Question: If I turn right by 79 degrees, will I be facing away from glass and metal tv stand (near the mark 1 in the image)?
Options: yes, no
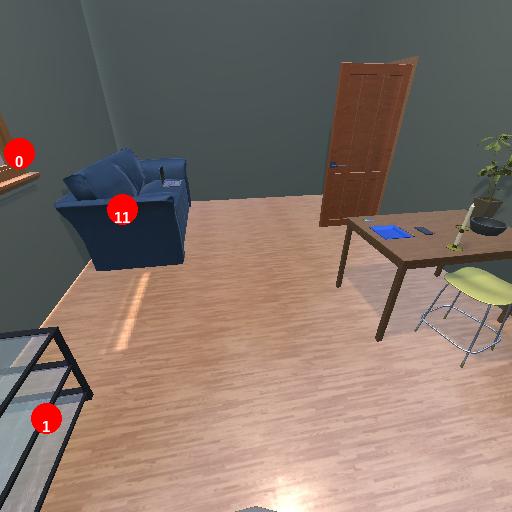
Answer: yes